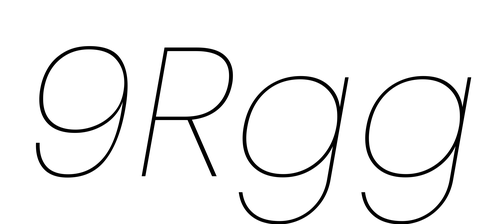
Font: Poppins-ThinItalic